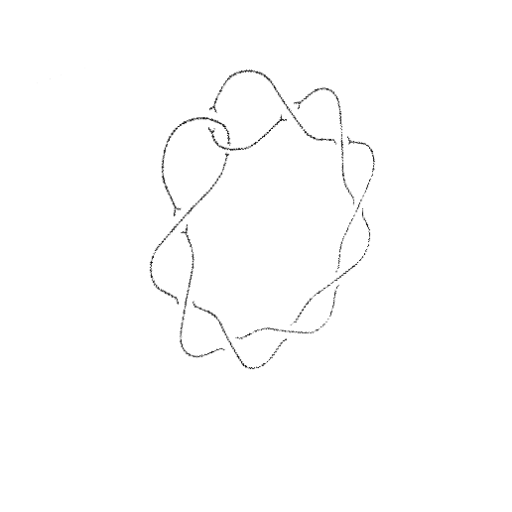
Crossing number: 10